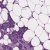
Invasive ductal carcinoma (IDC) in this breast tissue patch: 1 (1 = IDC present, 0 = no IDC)